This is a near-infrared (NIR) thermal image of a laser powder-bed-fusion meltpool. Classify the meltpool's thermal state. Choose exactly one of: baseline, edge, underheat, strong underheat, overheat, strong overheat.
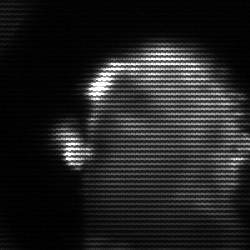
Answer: baseline